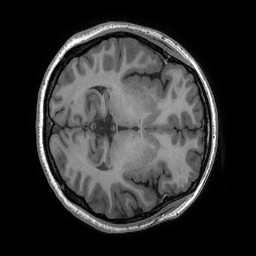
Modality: T1w
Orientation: axial
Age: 28
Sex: female
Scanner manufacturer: ge
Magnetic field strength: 3 T
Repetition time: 0.006652 s
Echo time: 0.002928 s